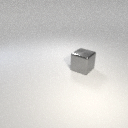
large gray metal cube